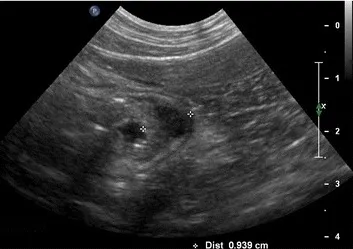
Initial abdominal ultrasound (cat). Transmural thickening (about 9 mm) of the gastric body wall with loss of normal wall layering.
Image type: radiology (ultrasound)